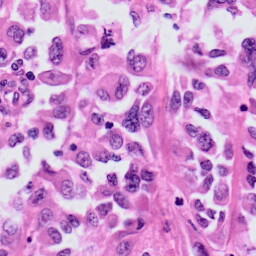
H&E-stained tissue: Skin